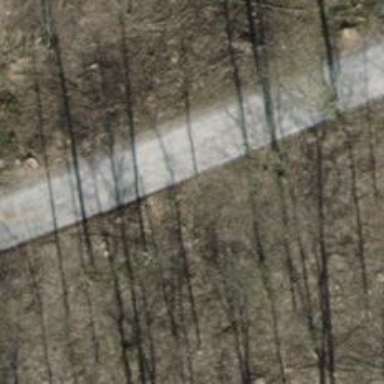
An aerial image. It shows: Unpaved track with grade2 tracktype.